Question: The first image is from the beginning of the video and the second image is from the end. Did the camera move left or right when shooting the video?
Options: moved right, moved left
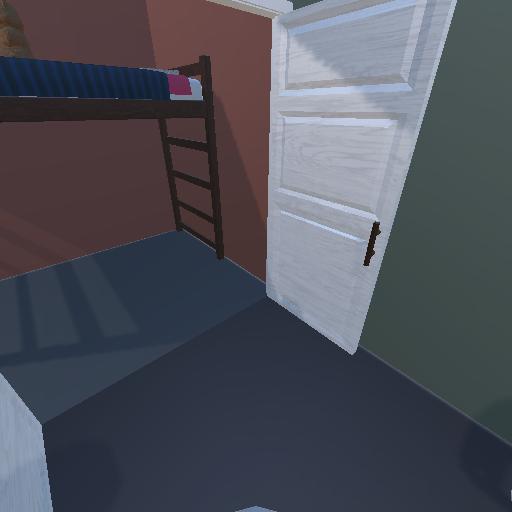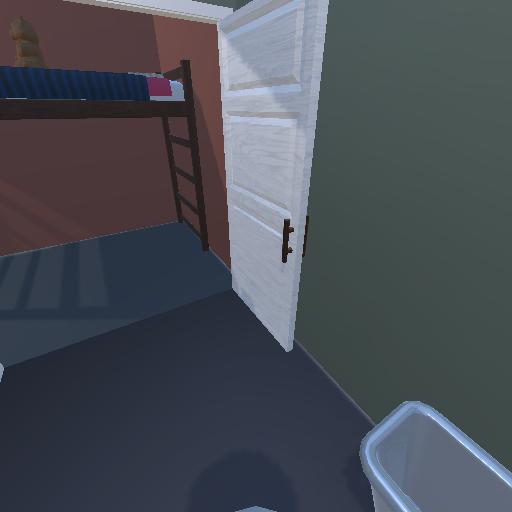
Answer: moved right